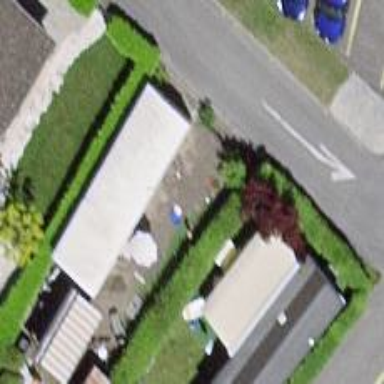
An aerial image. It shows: Static caravan.